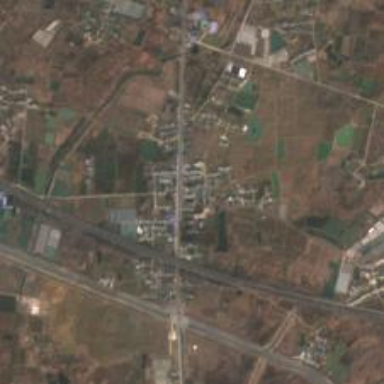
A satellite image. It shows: Ethnic township within town.